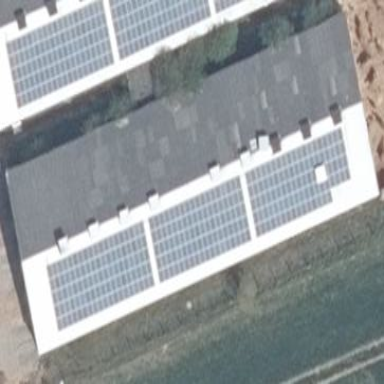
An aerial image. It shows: Building featuring small installation solar photovoltaic panel for electricity generation.